Question: I'm trying to use the Univocity <URL> for parsing this CSV table:
'''
HEADER1, HEADER2, HEADER3
11, 12, 13
21, 22, 23
31, 32, 33
'''
As you can see, there're .
Problem is that the heuristic for finding the delimiter gives preference to the ' ' instead of the ',' character.
So in this case the detected separator is the space ' '. And then, the values of the cells are wrong since the comma is taken as part of the value:

I saw there's a functionality <URL> for defining the delimiters in order of priority, but I couldn't make it work.
I use it like this: 'setDelimiterDetectionEnabled(true, ',', ' ')', but still chooses the space as delimiter.
If I remove 1 space in the CSV table (so there would be more commas than spaces) the comma is chosen as delimiter.
This the code, is scala but I think this is not relevant because the library is written in java:
'''
val settings = new CsvParserSettings
settings.setDelimiterDetectionEnabled(true, ',', ' ')
val parser = new CsvParser(settings)
val spaceAndCommaTable = new File("/home/pr/SPACE_AND_COMMA.csv")
val parsed = parser.parseAll(spaceAndCommaTable, "UTF-8")
val format = parser.getDetectedFormat
'''
I expected to have format.getDelimiter the comma ',', but the actual delimiter is the space ' '
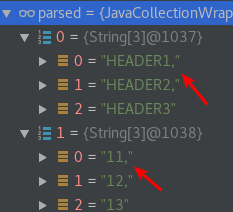
Answer: Author of the library here. I've just fixed this and will release the final version 2.8.3 tomorrow to include the adjustment needed for this to work. For testing, you can already use the latest 2.8.3-SNAPSHOT.
Thank you